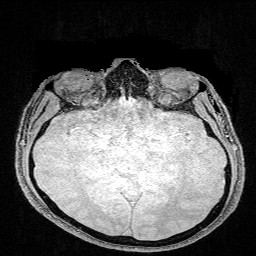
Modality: FLASH
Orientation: coronal
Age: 30
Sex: male